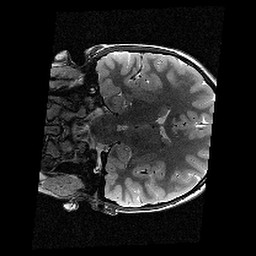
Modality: T2w
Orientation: coronal
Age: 11
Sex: female
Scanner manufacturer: siemens
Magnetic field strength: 3 T
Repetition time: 9.23 s
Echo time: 0.067 s